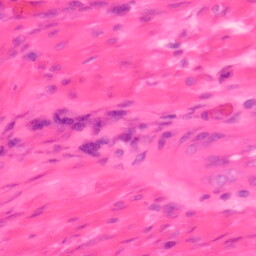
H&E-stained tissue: Colon